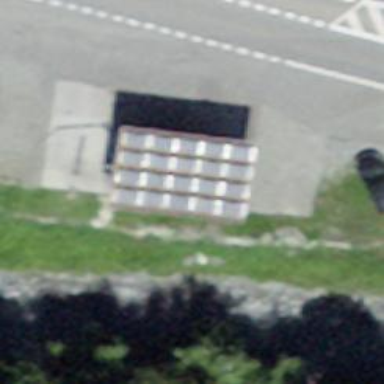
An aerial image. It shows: Car wash facility.